Question: I used the following code based on a previous post <URL> to produce the figure posted below. I would like to:
1) Make x and y axes as well as the legends bold
2) Increase the thickness of the lines
How can I do that in ggplot?
'''
ggplot(alln, aes(x = apoll2, y = increase, ymin = l95, ymax = u95)) + geom_pointrange(aes(col = factor(marker)), position=position_dodge(width=0.50)) +
ylab("Percent increase & 95% CI") + geom_hline(aes(yintercept = 0)) + scale_color_discrete(name = "Marker") + xlab("")
'''

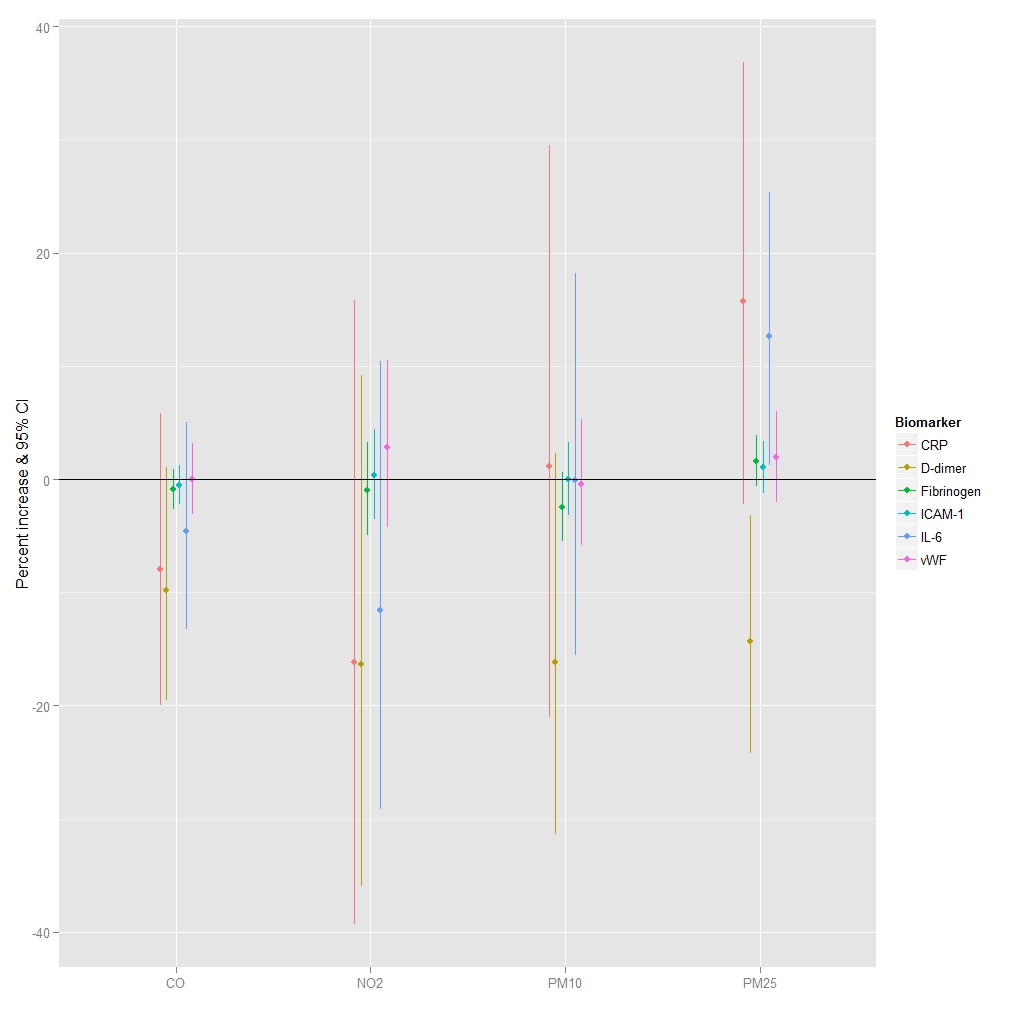
Answer: To change axis and legend appearance you should add 'theme()' to your plot.
'''
+ theme(axis.text=element_text(face="bold"),
legend.text=element_text(face="bold"))
'''
To make line wider add s'ize=1.5' inside the 'geom_pointrange()' call.